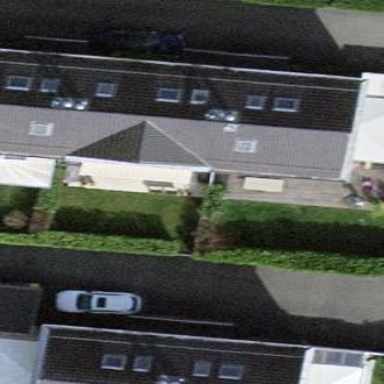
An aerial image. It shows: Garden surrounded by fence.